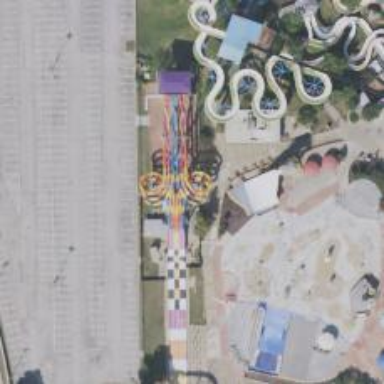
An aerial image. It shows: Water slide attraction.